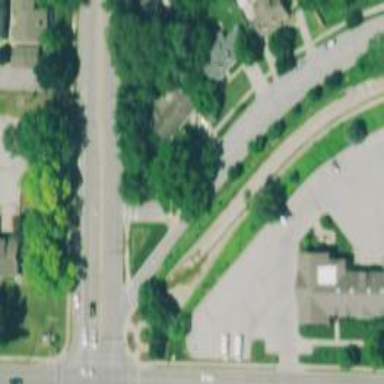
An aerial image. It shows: Solid stop line on the road marking.